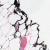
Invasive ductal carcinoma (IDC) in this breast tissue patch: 0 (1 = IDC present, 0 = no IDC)